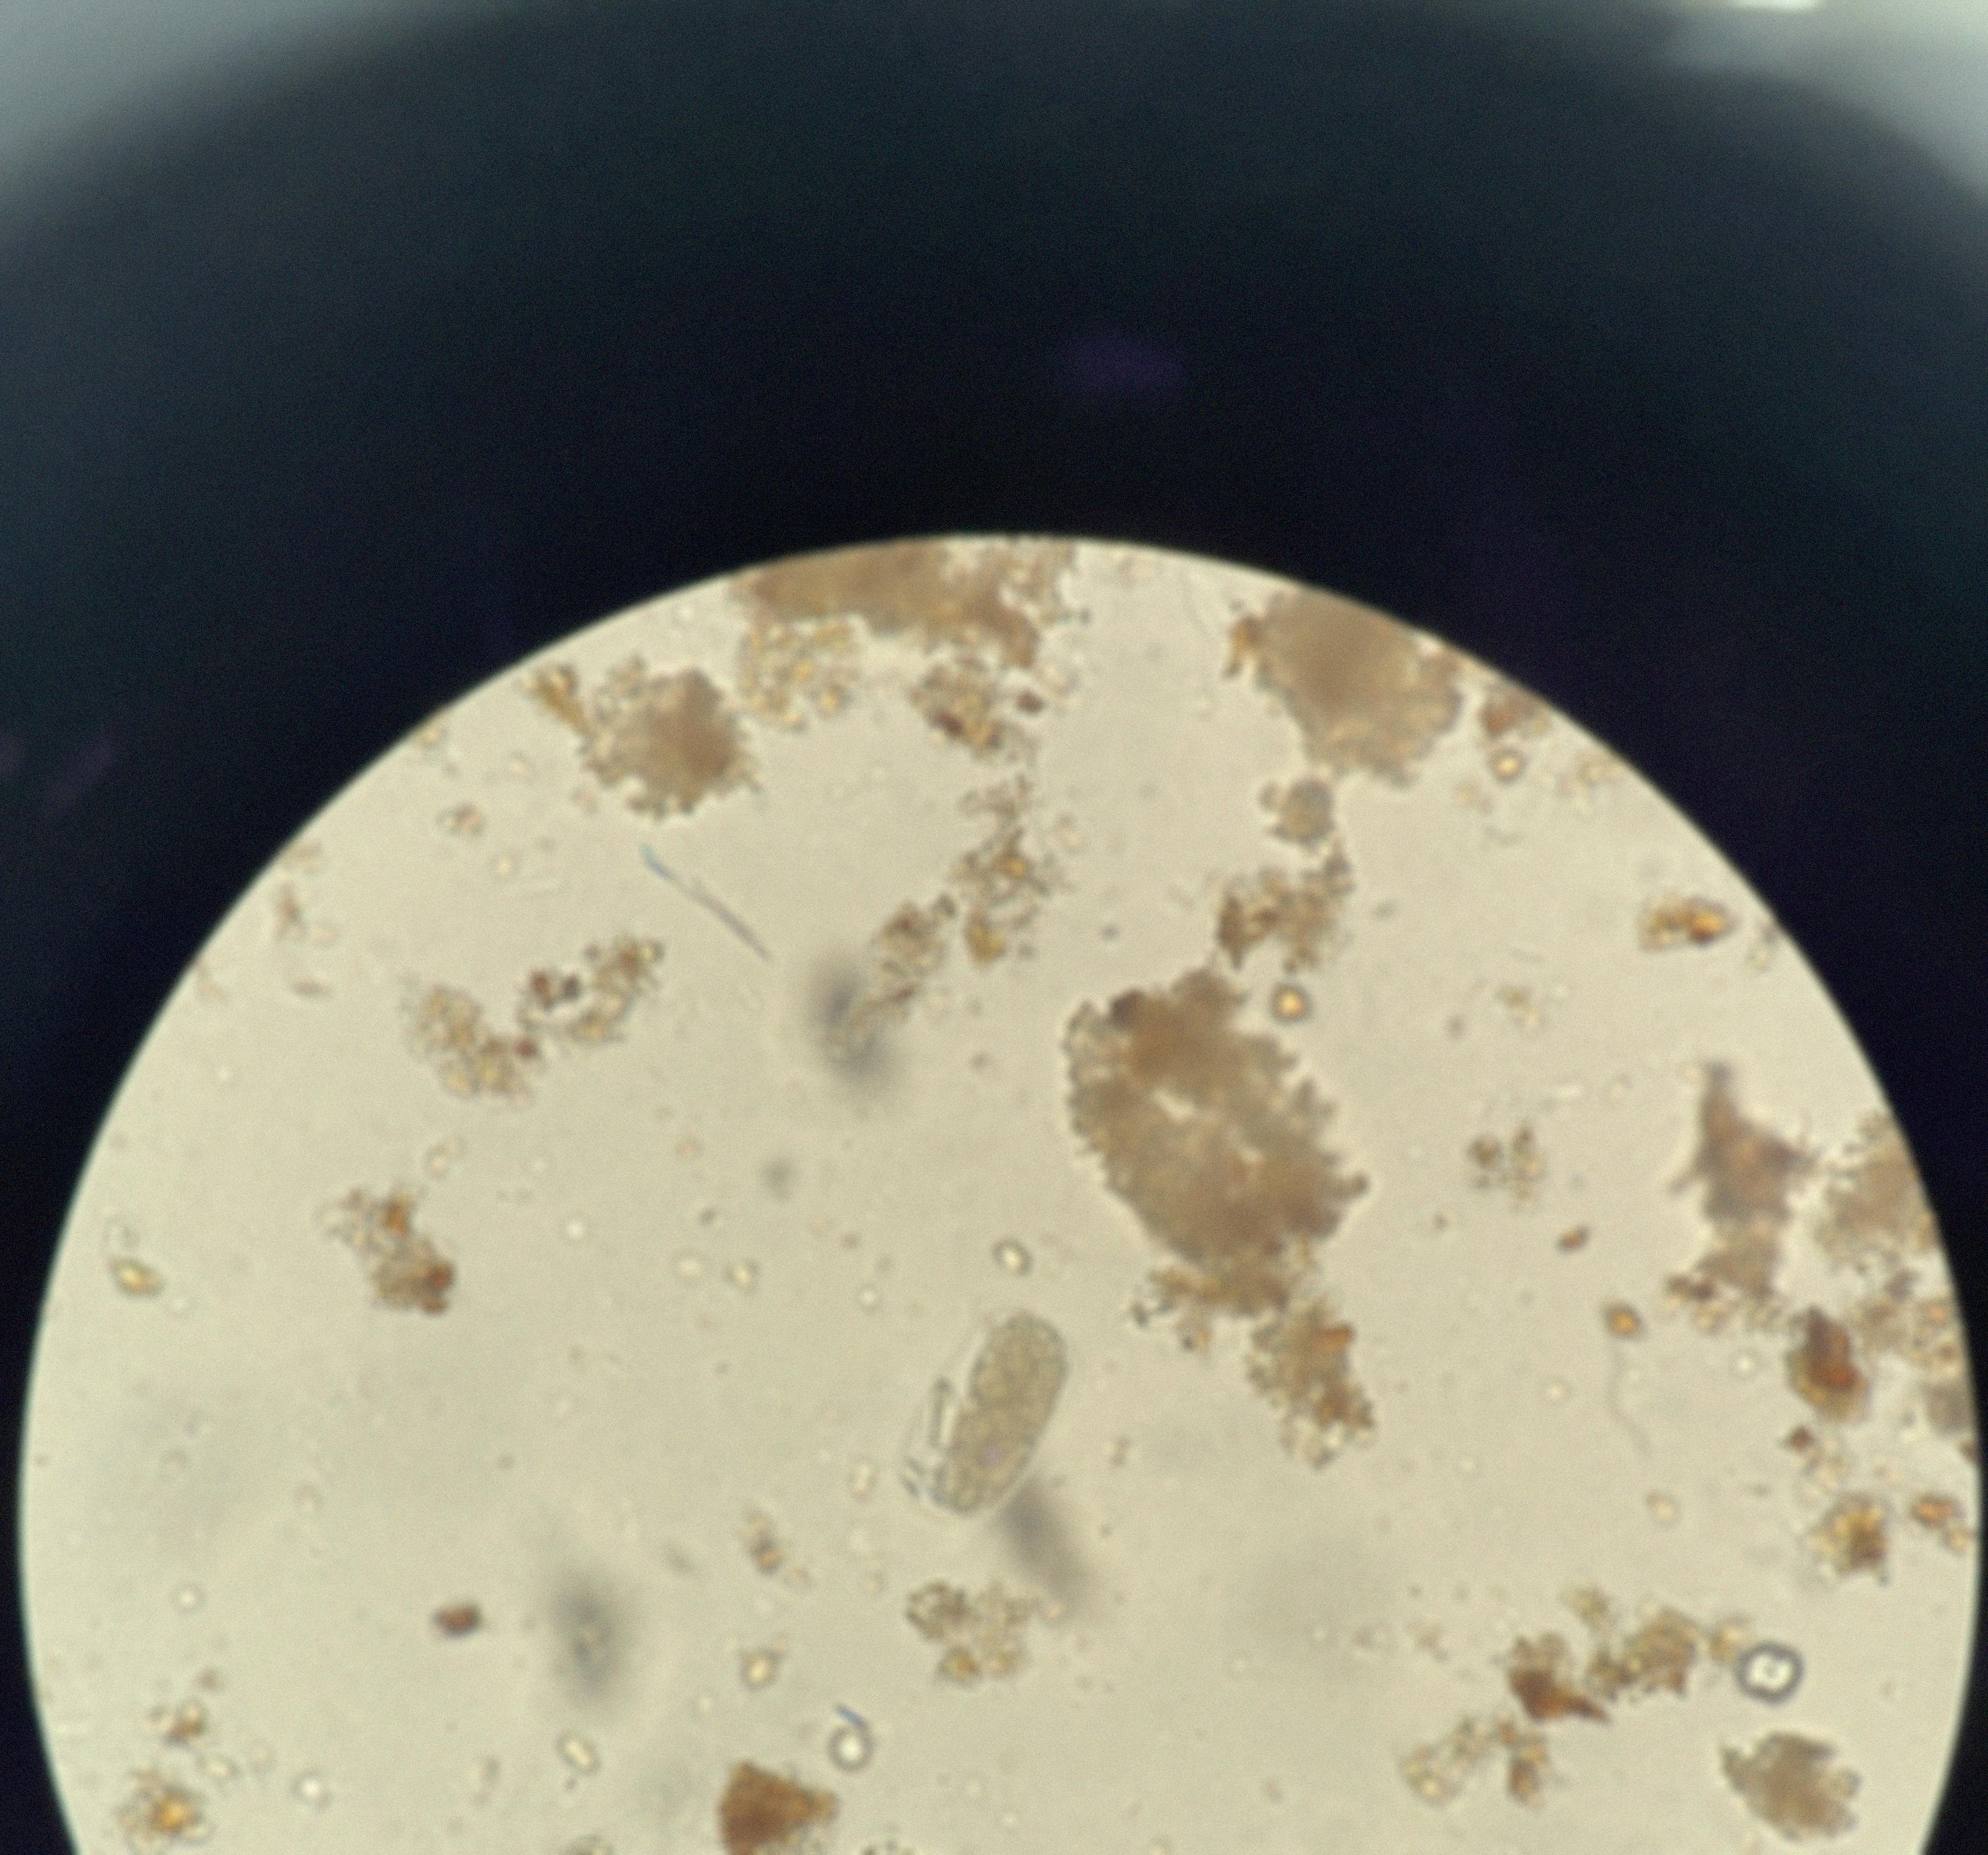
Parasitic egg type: Hookworm egg